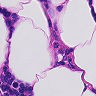
Metastatic tissue present: no